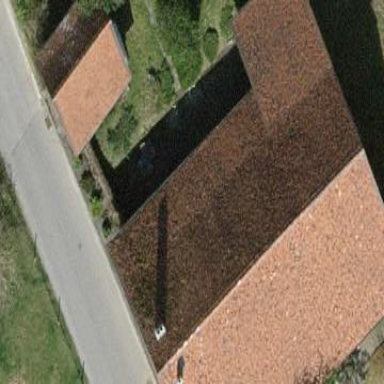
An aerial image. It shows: Simple house.